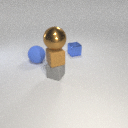
small gray rubber cube to the right of large blue rubber sphere